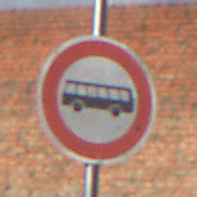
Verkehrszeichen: VerbotKraftomnibusse
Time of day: MorningAfternoon
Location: Outdoor (Suburban)
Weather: PartlyCloudy
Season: NotSpecified
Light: Natural